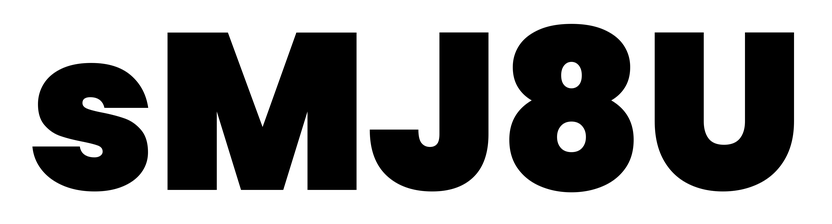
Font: Poppins-Black